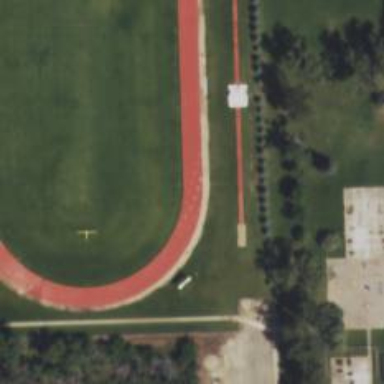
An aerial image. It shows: Track located within leisure land area.